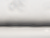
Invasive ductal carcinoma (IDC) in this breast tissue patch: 0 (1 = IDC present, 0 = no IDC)